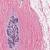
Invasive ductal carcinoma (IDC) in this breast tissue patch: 0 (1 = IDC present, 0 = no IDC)